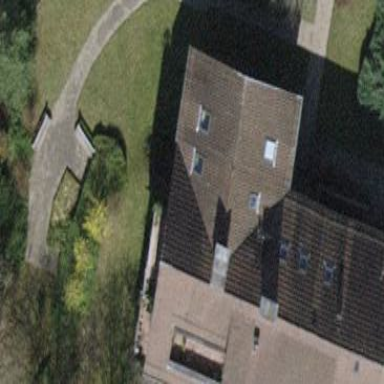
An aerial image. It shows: Building with gabled roof made of roof tiles.